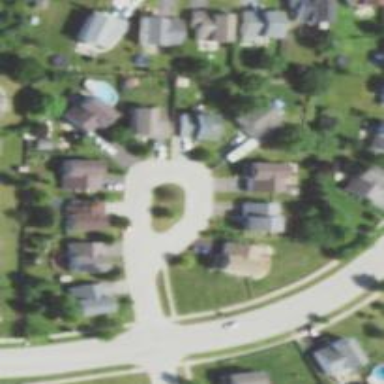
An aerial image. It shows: Turning loop on the road.